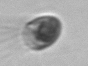
Label: Balanion